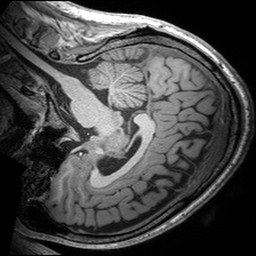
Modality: T1w
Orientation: sagittal
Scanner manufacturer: siemens
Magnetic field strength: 3 T
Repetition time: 2.53 s
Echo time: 0.00299 s